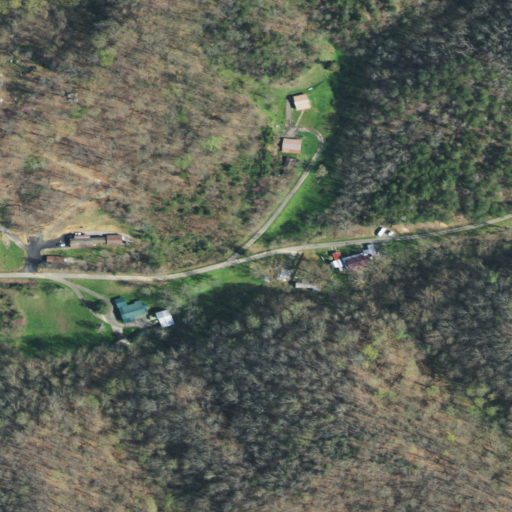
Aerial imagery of valley in Tennessee named Butler Hollow containing deciduous forest, mixed forest, pasture, open development, and evergreen forest